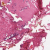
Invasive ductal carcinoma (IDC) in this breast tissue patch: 0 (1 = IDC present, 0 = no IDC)